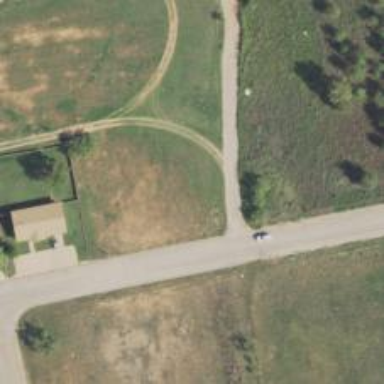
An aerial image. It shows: Tertiary road.